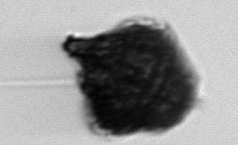
Label: Gonyaulax